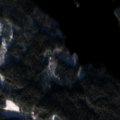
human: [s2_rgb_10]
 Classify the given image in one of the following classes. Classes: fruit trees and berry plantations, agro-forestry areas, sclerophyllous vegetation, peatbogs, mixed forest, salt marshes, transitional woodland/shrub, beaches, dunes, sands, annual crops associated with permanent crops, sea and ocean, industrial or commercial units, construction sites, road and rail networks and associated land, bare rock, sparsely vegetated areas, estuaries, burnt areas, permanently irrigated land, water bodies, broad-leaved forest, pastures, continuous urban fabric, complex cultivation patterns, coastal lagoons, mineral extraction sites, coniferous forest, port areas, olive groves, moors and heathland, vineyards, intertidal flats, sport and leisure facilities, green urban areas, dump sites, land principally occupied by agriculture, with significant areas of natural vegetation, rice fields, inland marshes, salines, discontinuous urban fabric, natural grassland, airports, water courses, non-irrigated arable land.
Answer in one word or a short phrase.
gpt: land principally occupied by agriculture, with significant areas of natural vegetation, coniferous forest, mixed forest, water bodies